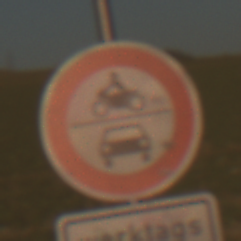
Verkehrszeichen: VerbotKraftfahrzeuge
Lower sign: ZeitangabenMitBeschraenkungAufWochentage7
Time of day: SunriseSunset
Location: Outdoor (Nature)
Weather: PartlyCloudy
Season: NotSpecified
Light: Natural